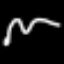
Label: squiggle